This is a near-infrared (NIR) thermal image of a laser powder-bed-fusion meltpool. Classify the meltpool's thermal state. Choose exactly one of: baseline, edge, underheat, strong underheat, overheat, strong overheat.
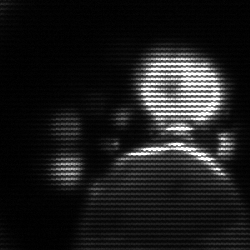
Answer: baseline